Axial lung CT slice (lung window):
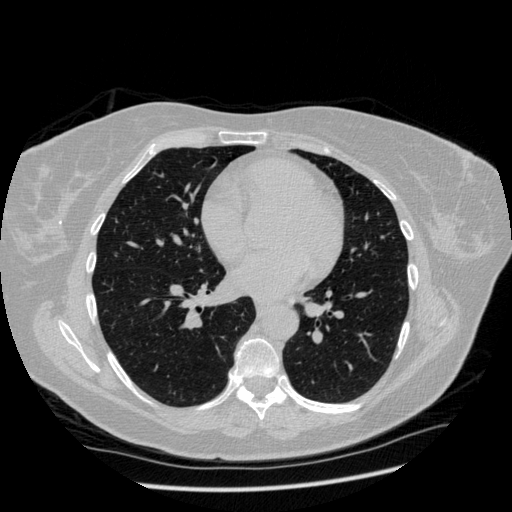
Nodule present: no